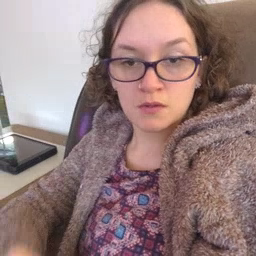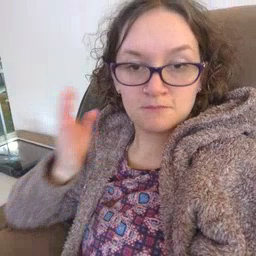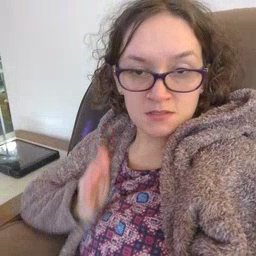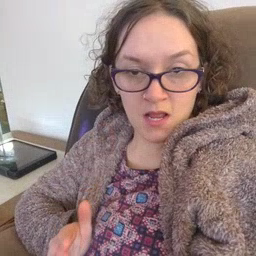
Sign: beside